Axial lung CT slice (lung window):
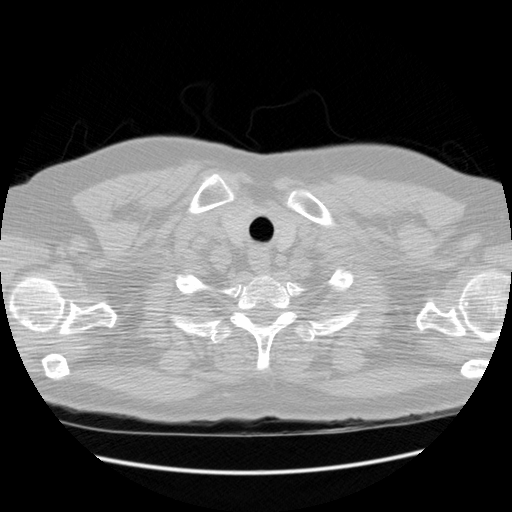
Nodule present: no